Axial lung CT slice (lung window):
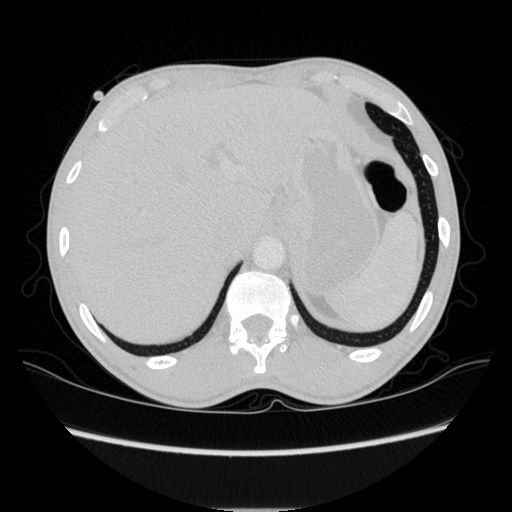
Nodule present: no